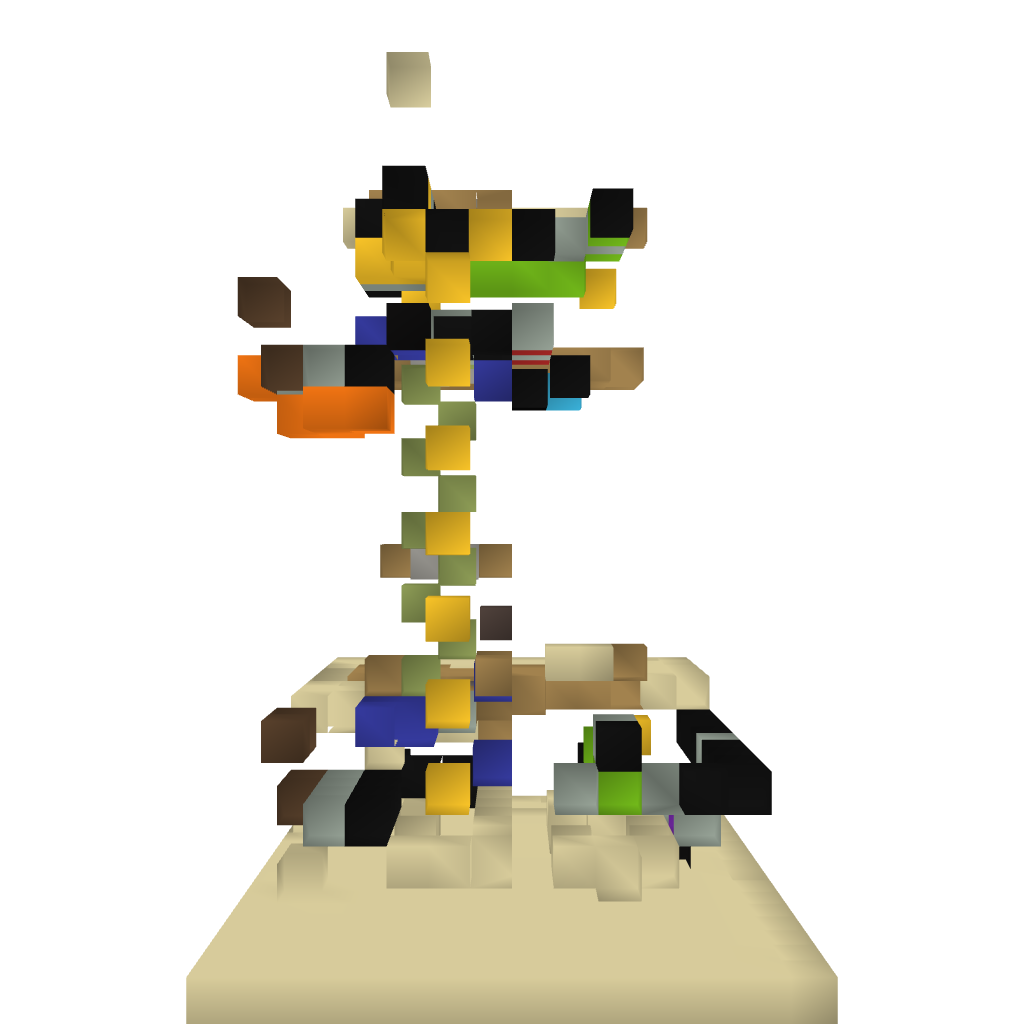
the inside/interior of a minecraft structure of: hight speed 100% working elevator